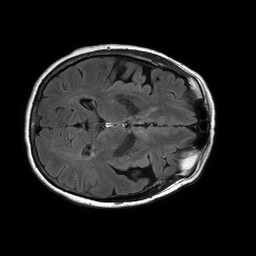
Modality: FLAIR
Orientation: axial
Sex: female
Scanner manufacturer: philips
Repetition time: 11 s
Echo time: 0.125 s